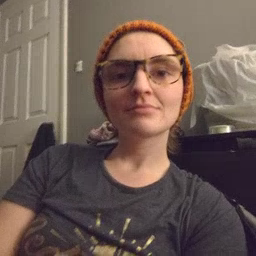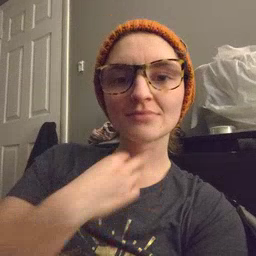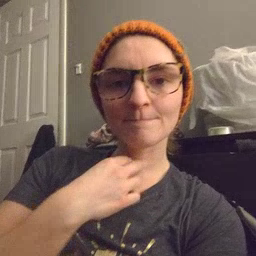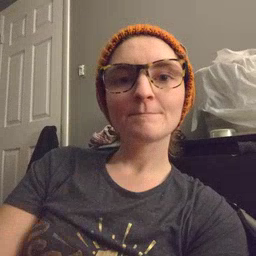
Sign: stuck